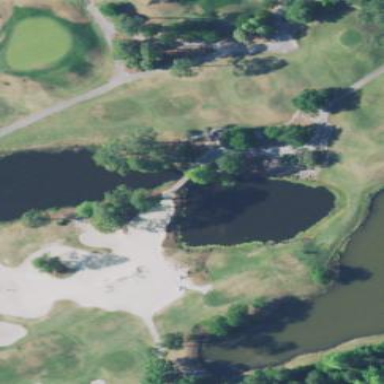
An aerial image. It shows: Water hazard on golf course. The hazard is natural water feature.